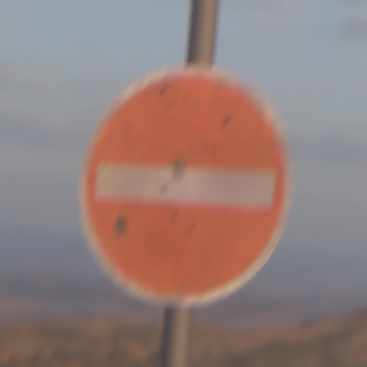
Verkehrszeichen: VerbotDerEinfahrt
Umgebung: Outdoor, Nature
Tageszeit: SunriseSunset
Wetter: PartlyCloudy
Licht: Natural
Jahreszeit: NotSpecified
Kontrast: HighContrast